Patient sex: F
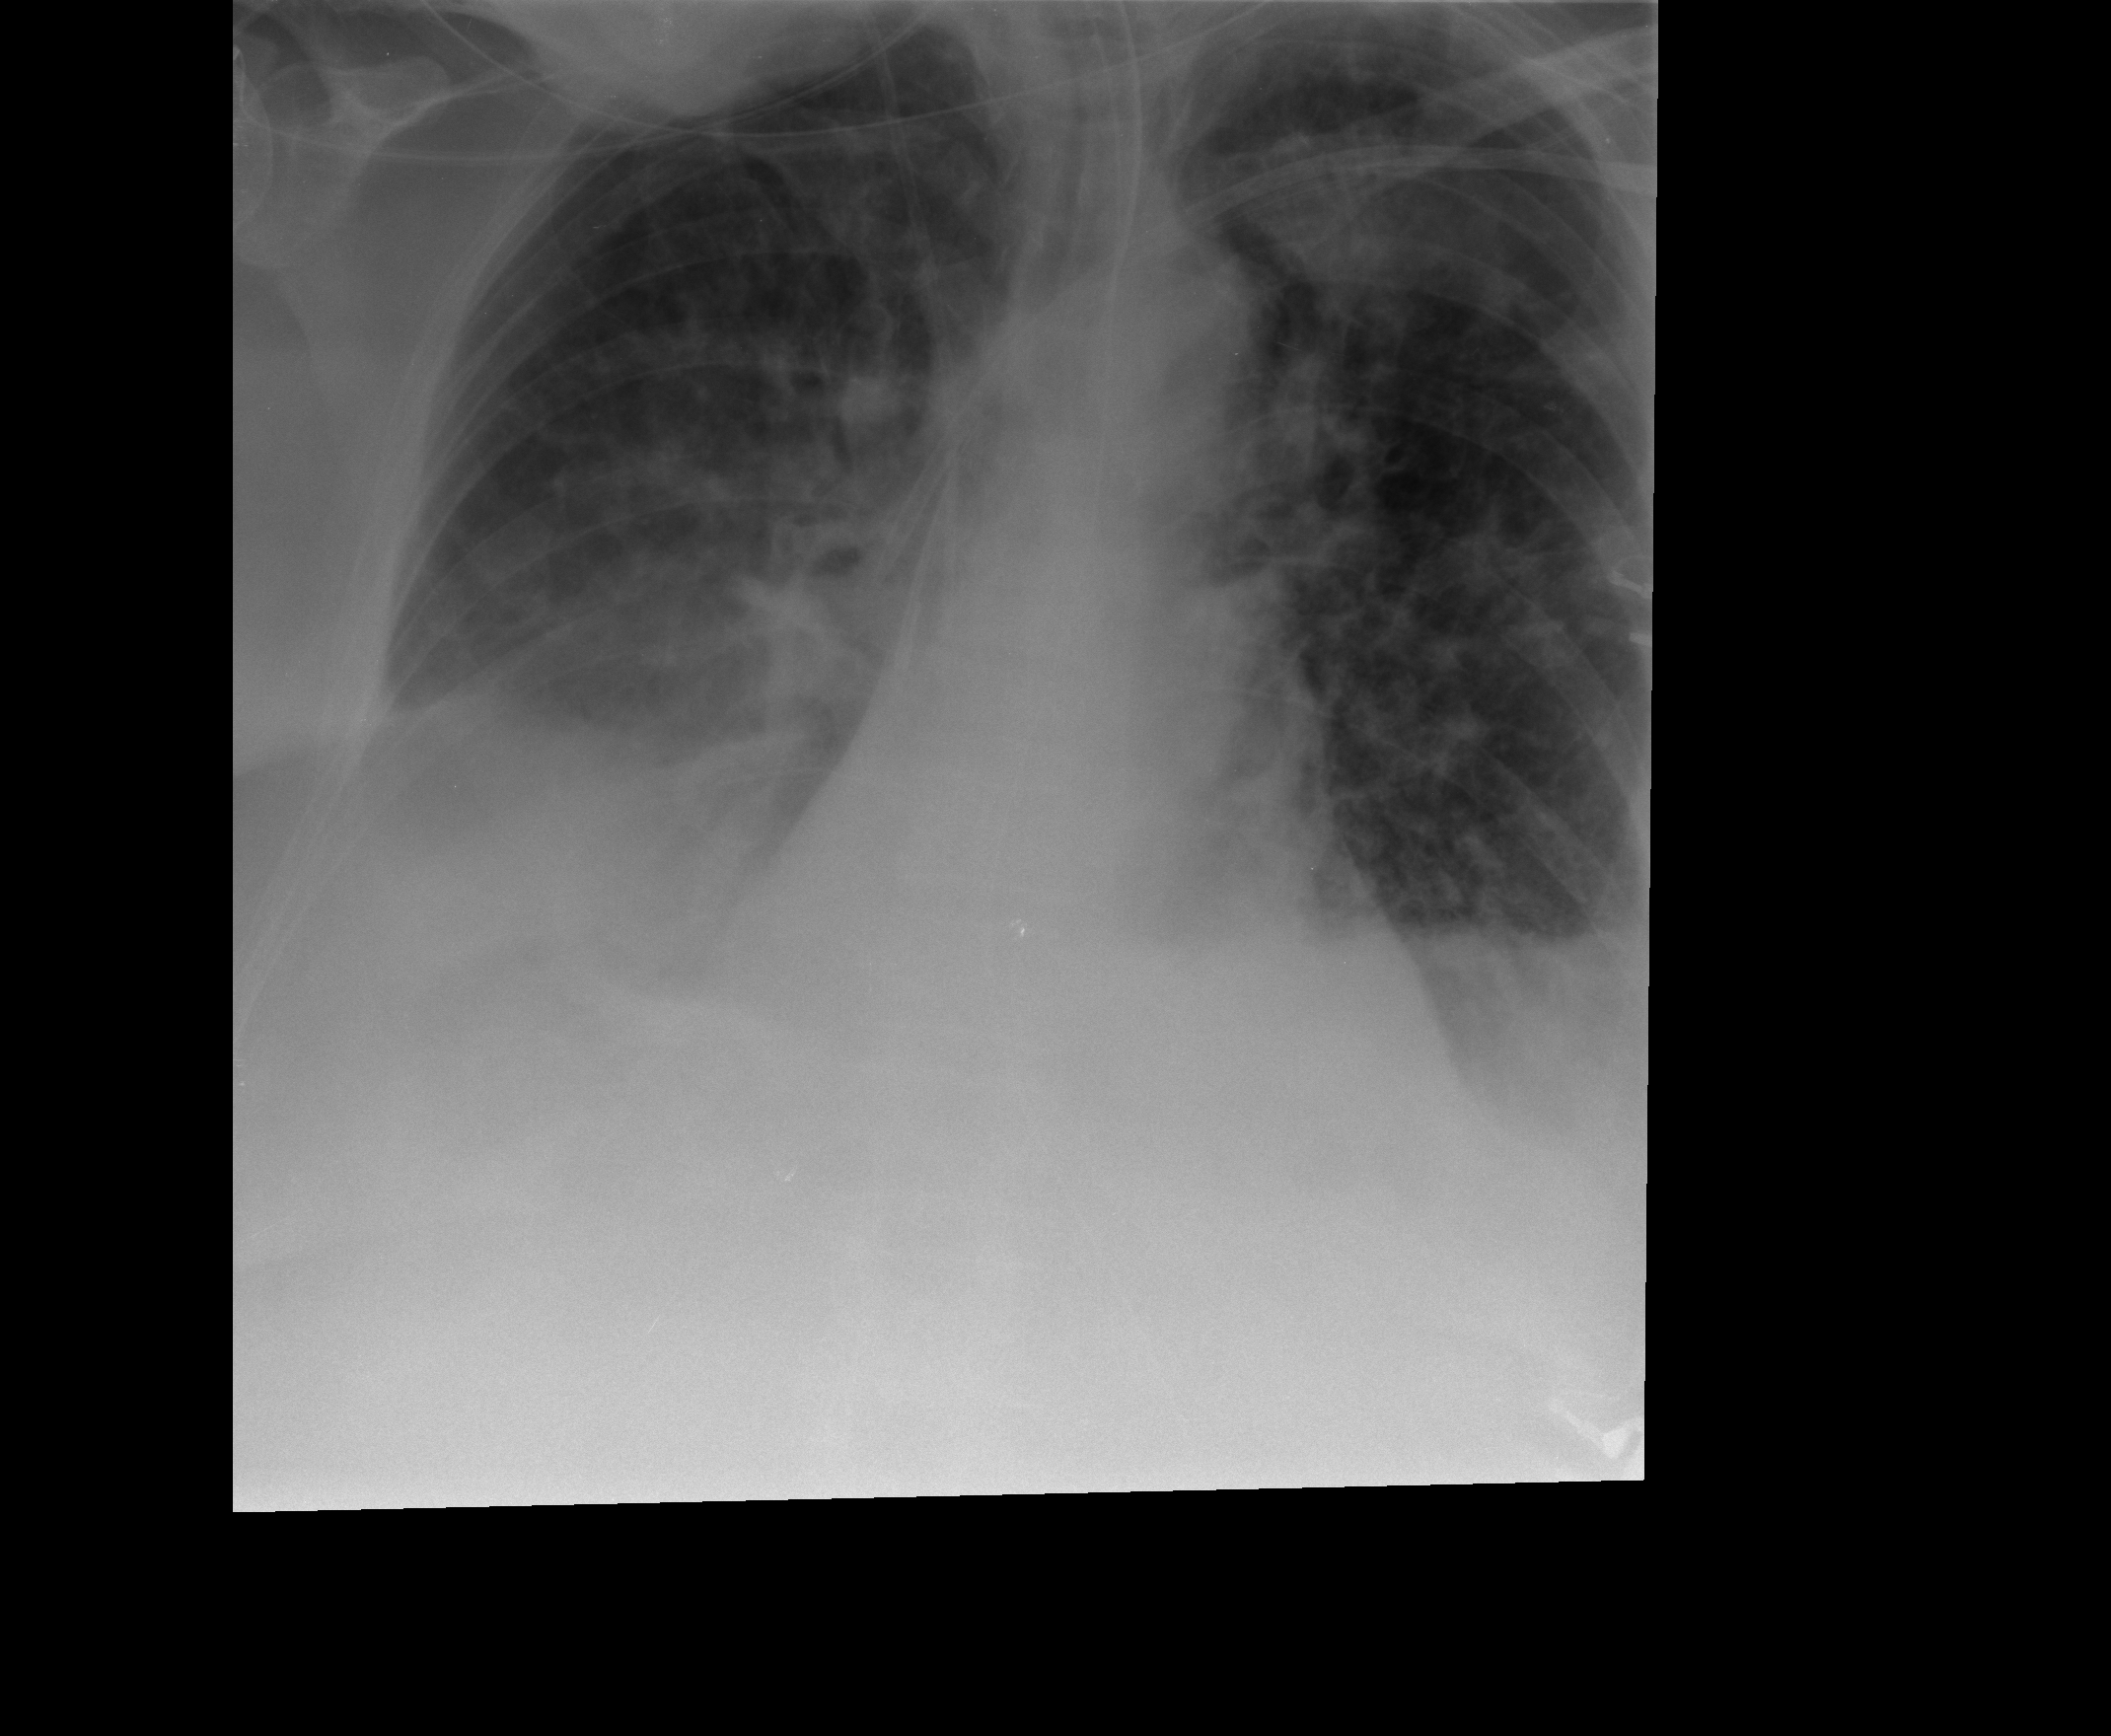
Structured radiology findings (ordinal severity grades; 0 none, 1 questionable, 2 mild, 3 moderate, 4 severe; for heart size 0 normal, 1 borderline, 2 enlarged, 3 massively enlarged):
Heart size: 0
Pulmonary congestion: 1
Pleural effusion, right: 2
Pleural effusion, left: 2
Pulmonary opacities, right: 3
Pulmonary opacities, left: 3
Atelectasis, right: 2
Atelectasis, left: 2